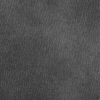
Label: dusty